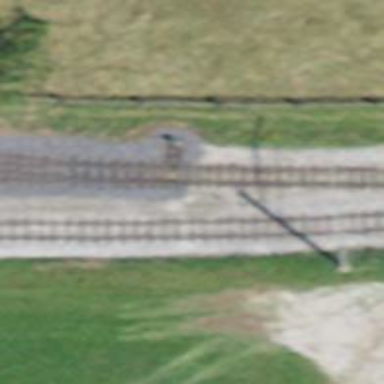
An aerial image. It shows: Railway switch.